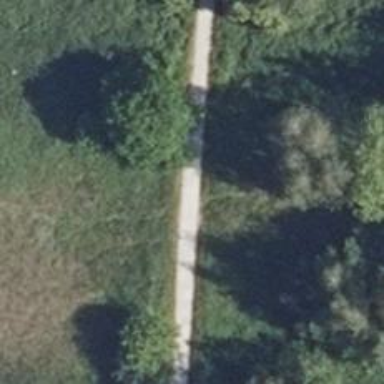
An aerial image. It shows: Compacted footway.